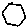
Label: hexagon